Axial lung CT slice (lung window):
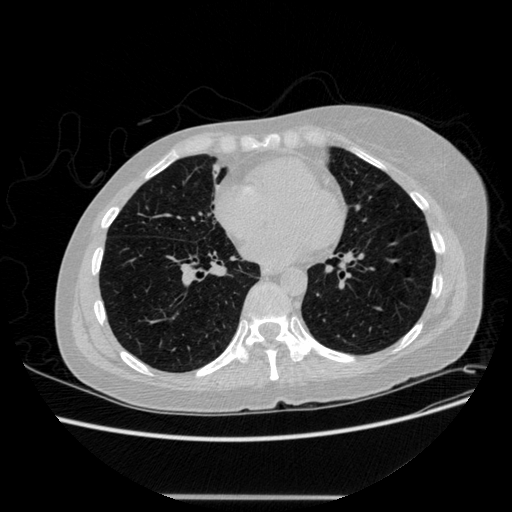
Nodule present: no